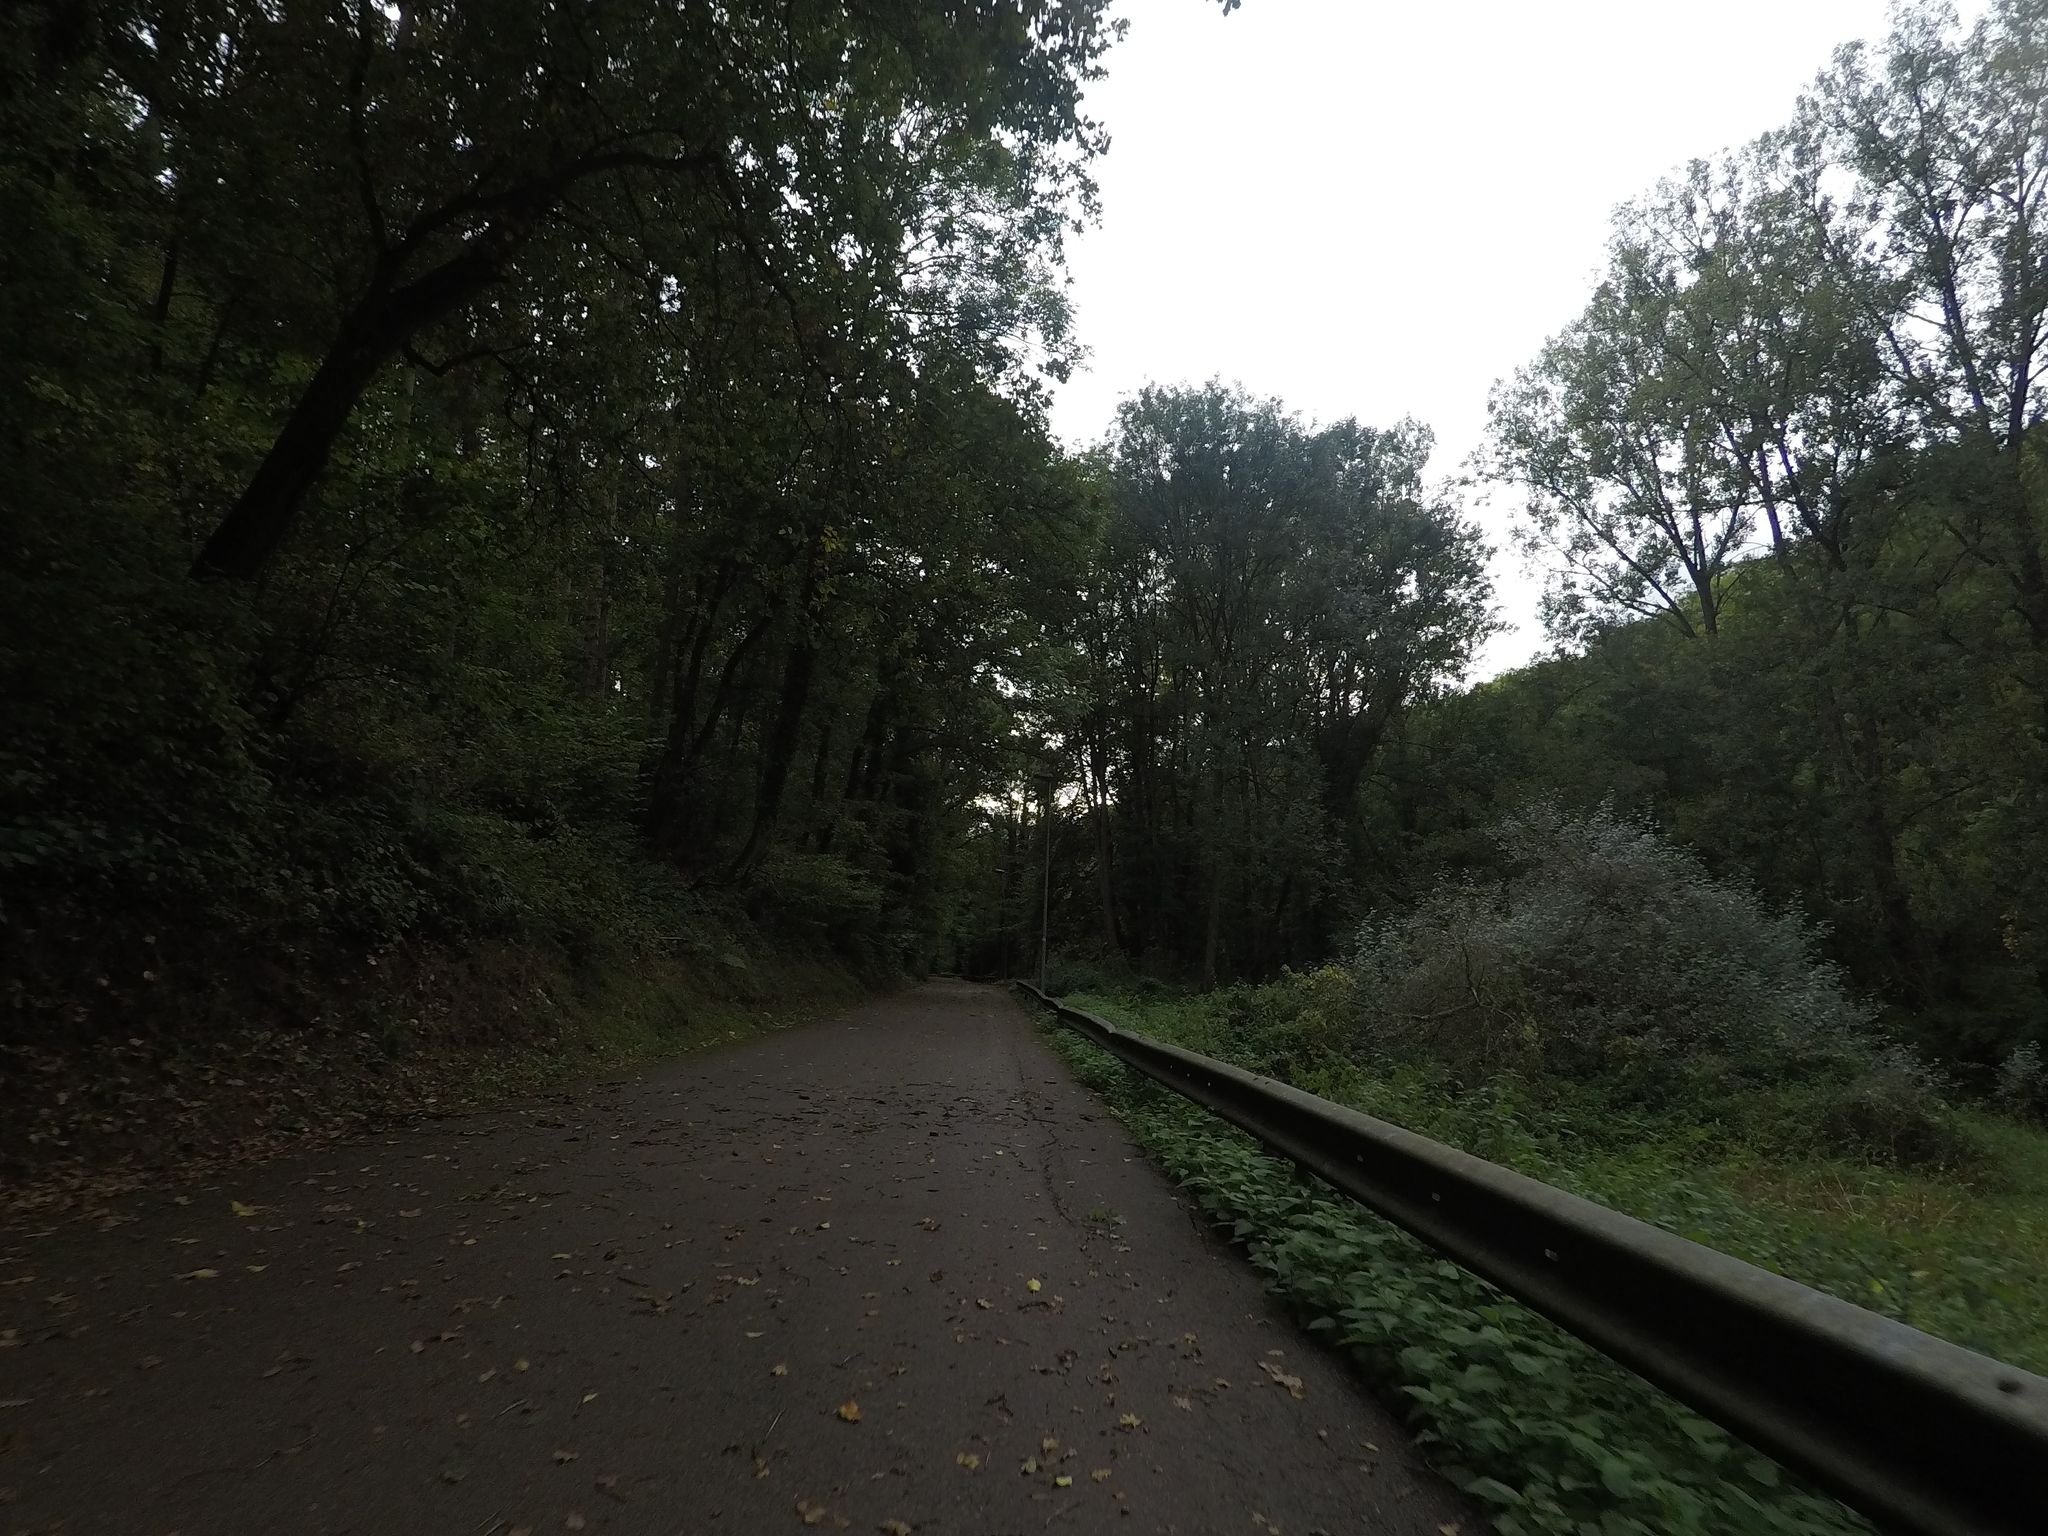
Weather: clear
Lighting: day
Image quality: slightly poor
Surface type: walking surface
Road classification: path, steps
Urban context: urban centre
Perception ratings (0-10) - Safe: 4.03, Lively: 1.08, Beautiful: 9.04, Boring: 7.76, Depressing: 3.55, Wealthy: 3.42